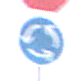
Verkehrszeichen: Kreisverkehr
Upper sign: Stop
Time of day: Midday
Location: Outdoor (Suburban)
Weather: Overcast
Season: NotSpecified
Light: Natural